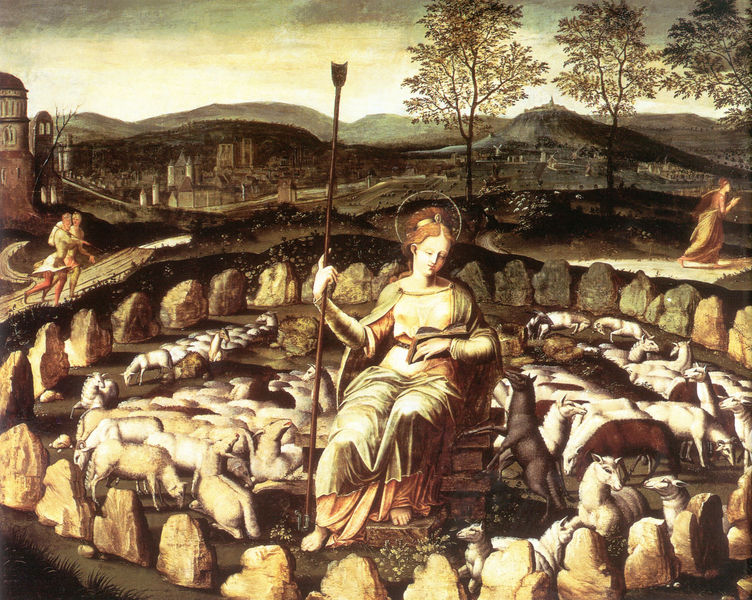
Titel: Die heilige Genovefa hütet Schafe in der Lendit-Ebene
Standort: Paris
Institution: Musée Carnavalet
Schlagwörter: baum, berg, gemälde, gott, himmel, mann, schatten, umhang, wolf, wolken, bäume, frauen, gelb, grün, landschaft, menschen, ocker, sitzen, stadt, braun, frau, grau, haar, hell, holz, kleid, licht, männer, stuhl, weiss, blick, gebäude, haus, hund, hunde, rot, schloss, tiere, weg, zaun, malerei, bibel, falten, historie, stein, steine, bild, ferne, horizont, häuser, hügel, natur, gewand, sessel, renaissance, wald, anhöhe, kreis, rund, turm, engel, garten, liegen, italien, beobachten, stab, berge, gebirge, dorf, herde, haarband, figuren, historienbild, lanze, thron, zwei männer, läufer, faltenwurf, ortschaft, barfuss, lamm, schaf, buch, burg, religion, türme, festung, gebet, allegorie, göttin, schein, heiligenschein, nimbus, chien, segen, siedlung, tempel, heilige, hirtenstab, heilig, maria, auszug, jerusalem, mutter gottes, lämmer, schafe, hirte, hirtin, schäfer, schäferin, nature, paysage, sakral, wanderung, aureole, insignien, ville, pierres, heiligenbild, marie, vierge, fried, gesäumt, arbres, ange, glorie, andschaft, baton, berger, schwarzes schaf, jardin, stizen, herum, agnes, sainte, satdt, schafhirte, menhire, livre, schäferstunde, schafsherde, kresi, merg, agneau, loup, steinkreis, bergere, branu, st. agnes, t, mouton, frühe neuziet, brebis, s, agneaux, saint paule